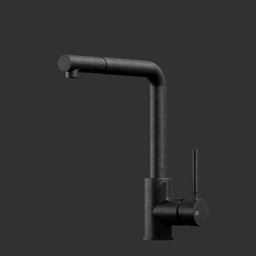
Label: appliances